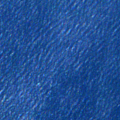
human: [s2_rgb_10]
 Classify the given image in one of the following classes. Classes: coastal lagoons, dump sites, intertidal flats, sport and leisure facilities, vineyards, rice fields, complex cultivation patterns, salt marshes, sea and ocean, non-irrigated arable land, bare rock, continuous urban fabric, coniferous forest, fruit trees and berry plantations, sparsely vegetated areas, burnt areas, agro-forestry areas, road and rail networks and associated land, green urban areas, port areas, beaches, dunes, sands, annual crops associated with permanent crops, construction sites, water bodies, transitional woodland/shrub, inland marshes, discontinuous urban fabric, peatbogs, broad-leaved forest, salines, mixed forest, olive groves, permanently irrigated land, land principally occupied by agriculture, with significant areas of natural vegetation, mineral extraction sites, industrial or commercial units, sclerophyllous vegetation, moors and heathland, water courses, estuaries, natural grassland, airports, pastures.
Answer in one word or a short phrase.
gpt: sea and ocean